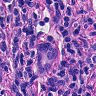
Metastatic tissue present: yes